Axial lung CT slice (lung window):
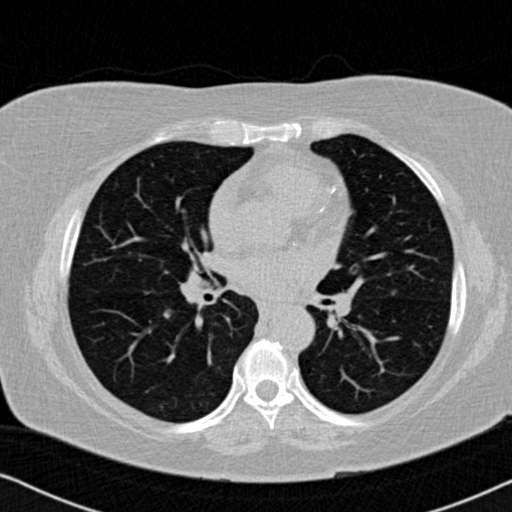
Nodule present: no